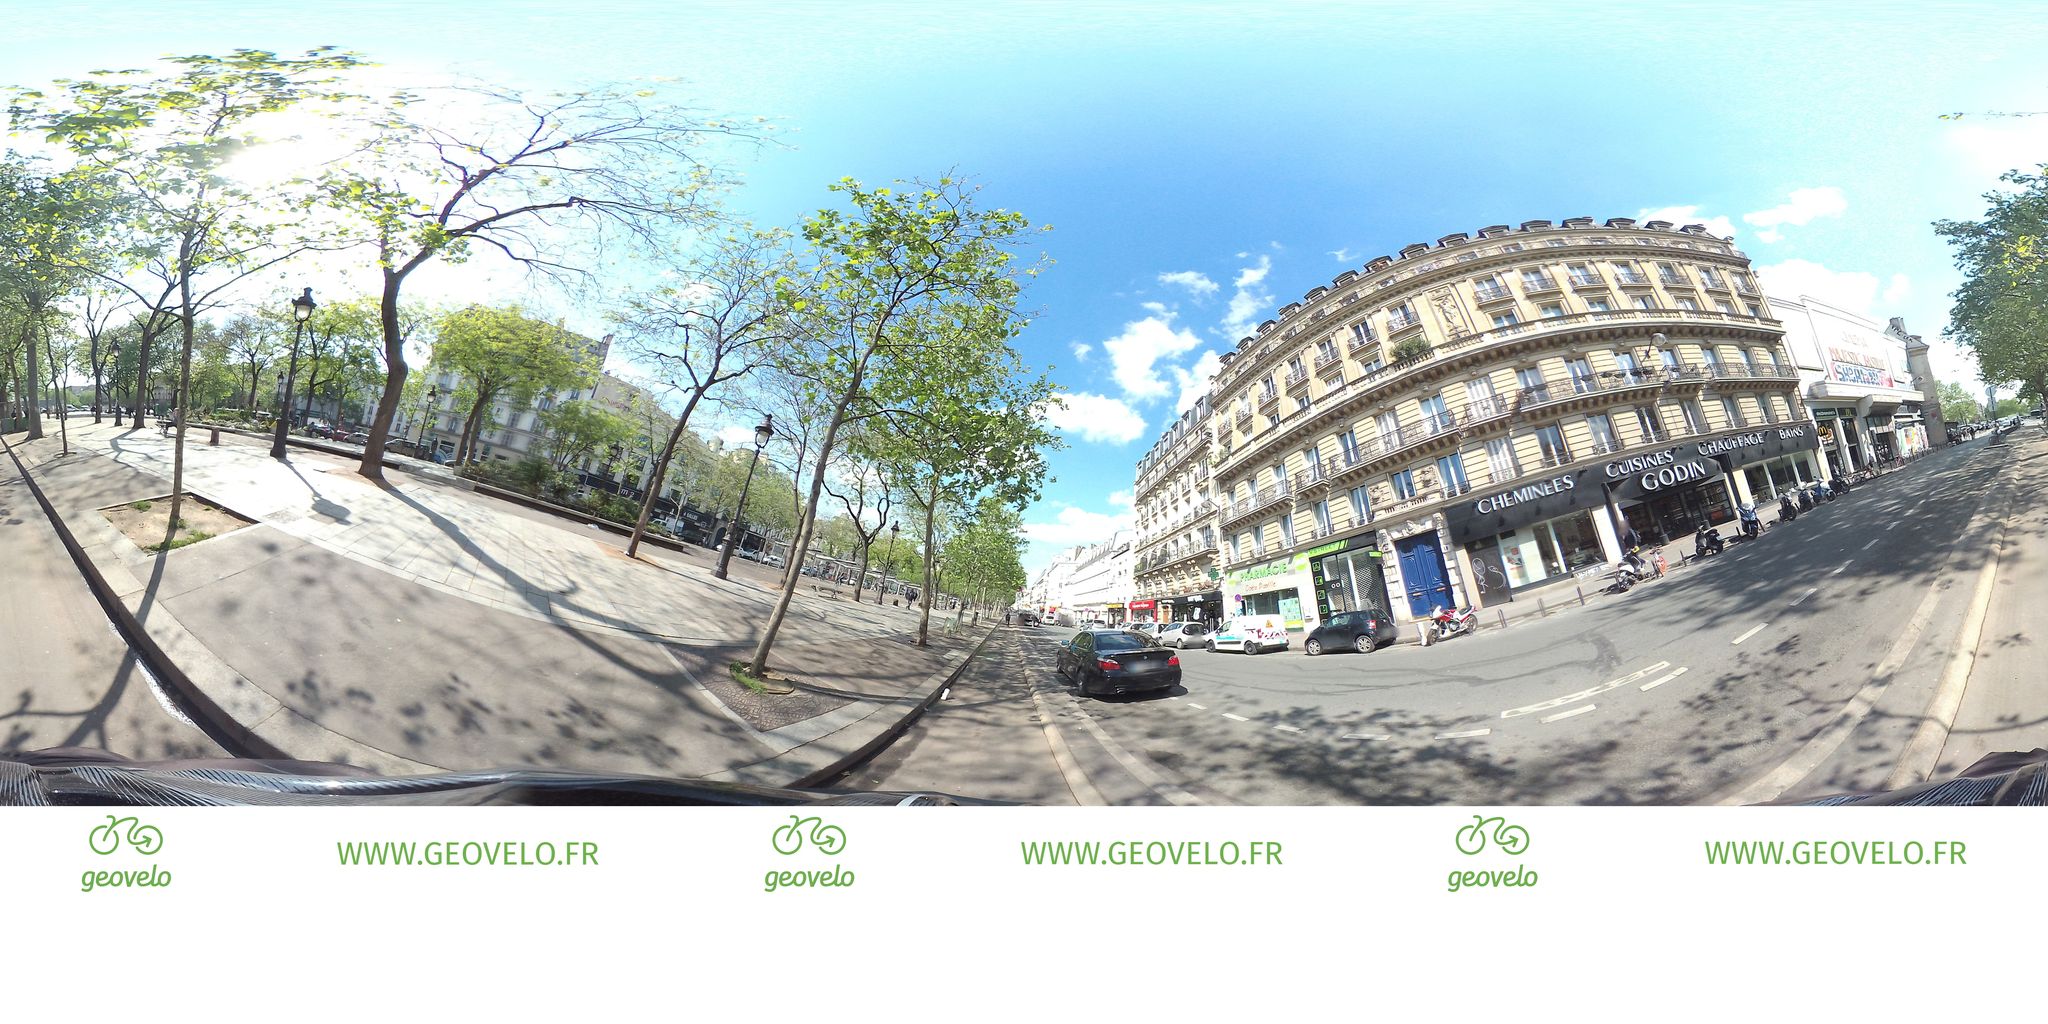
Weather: clear
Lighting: day
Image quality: good
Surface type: walking surface
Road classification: cycleway
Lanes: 2.0
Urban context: urban centre
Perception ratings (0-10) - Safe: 1.52, Lively: 3.84, Beautiful: 5.49, Boring: 5.6, Depressing: 6.09, Wealthy: 5.31